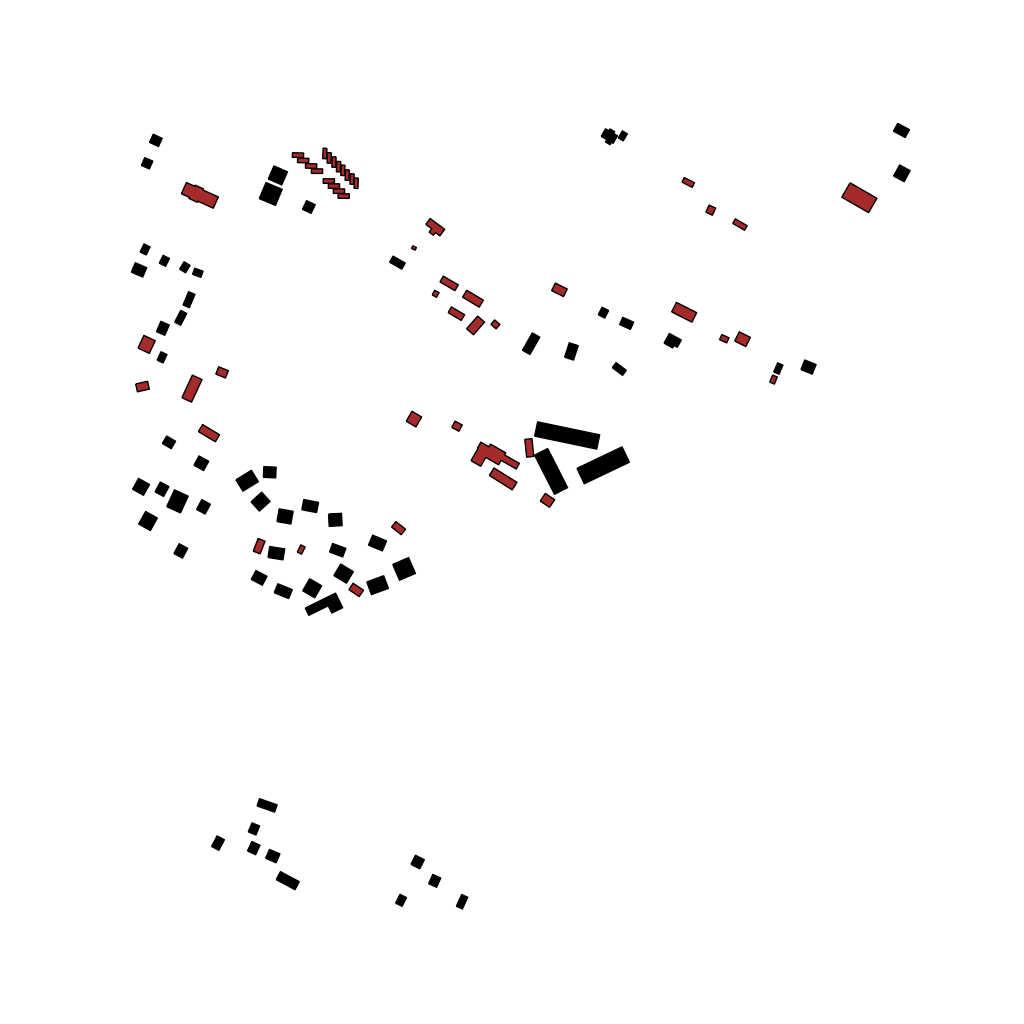
Tags: overhead vector_map, agriculture, industrial, recreation, residential, individual_rise, low_rise, density_1, Building, Facility, 1.0 km²